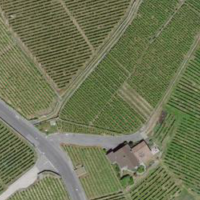
EUNIS habitat code: 40
Species observed at this site:
Euonymus europaeus